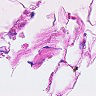
Metastatic tissue present: no